Question: I don't get it. Why is there so much space between "title" and "text"? Please take a look at this code:
'''
<h3 style="background:#000">Title</h3>
<p class="d" style="background:#000">
Text Text Text Text Text Text Text Text Text Text Text
</p>
'''
There are absolutely no other styles applied to those two elements, but still, there are so much unused space. Anyone have an idea here?

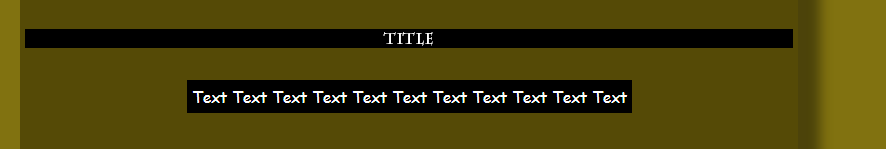
Answer: The caption tags ('<h1>', '<h2>', ...) have a default padding and margin applied to them.
The same is for the paragraph '<p>'
If you want to remove those default spacing add the following style to the captions and paragraphs inside your css or element:
'''
padding: 0; margin: 0;
'''